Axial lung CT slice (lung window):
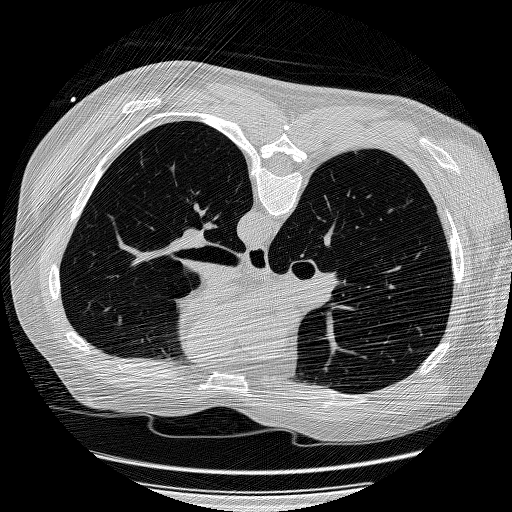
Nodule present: no